Field crop: maize
Growth stage: 2
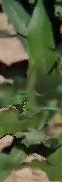
Species: maize